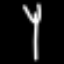
Label: fork